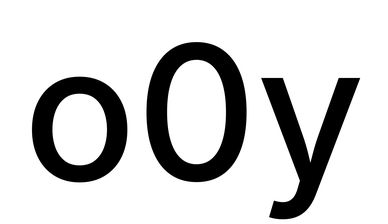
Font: Inter_Medium